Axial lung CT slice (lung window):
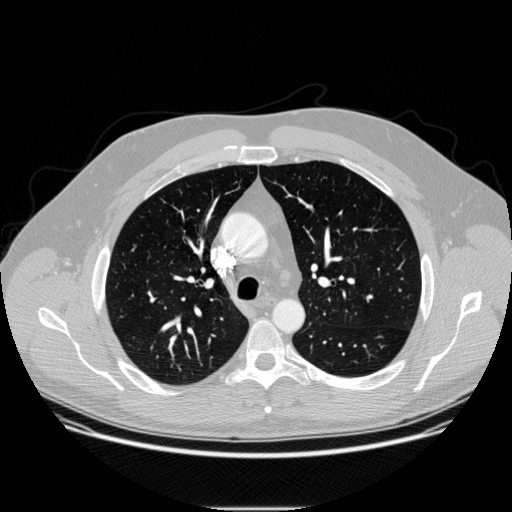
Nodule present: no